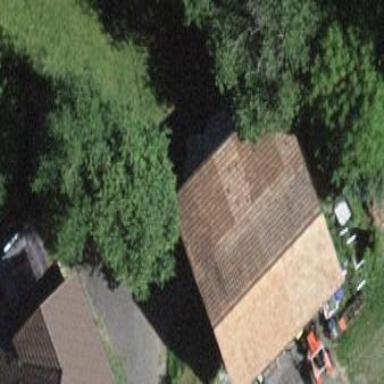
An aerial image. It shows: Barn.